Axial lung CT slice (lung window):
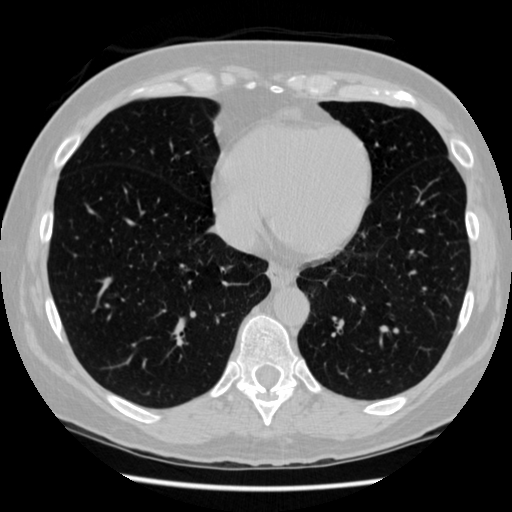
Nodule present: no